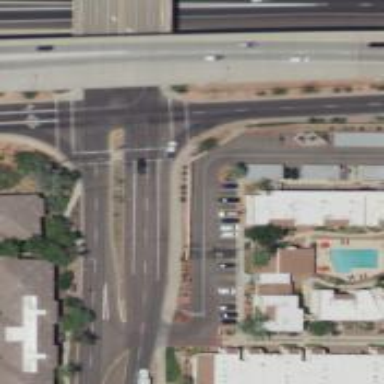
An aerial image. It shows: Solid stop line on the road marking.